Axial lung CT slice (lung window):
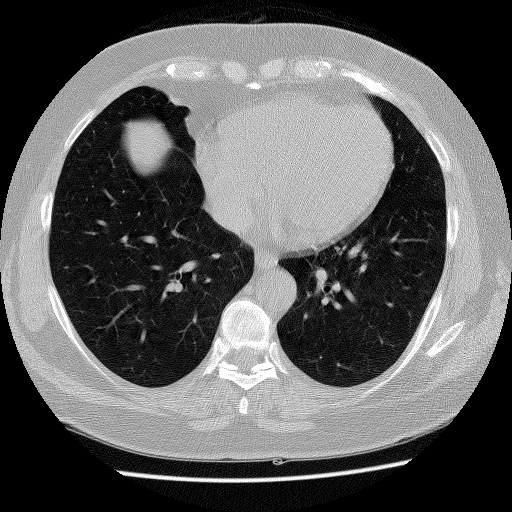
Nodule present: no